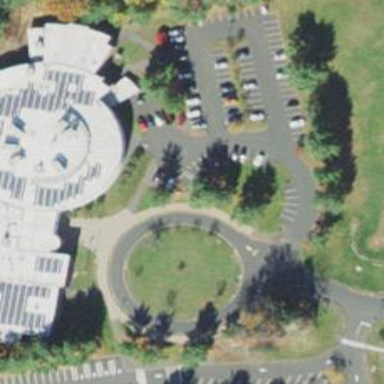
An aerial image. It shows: Parking space.